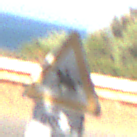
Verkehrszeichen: ReiterRechts
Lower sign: LaengeEinerStrecke4
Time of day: MorningAfternoon
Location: Outdoor (Nature)
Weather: Clear
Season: NotSpecified
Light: Natural